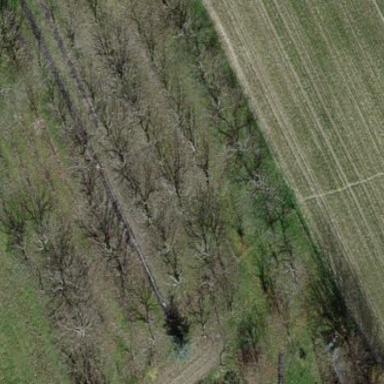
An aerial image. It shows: Orchard.